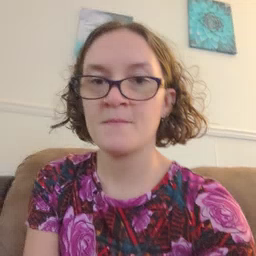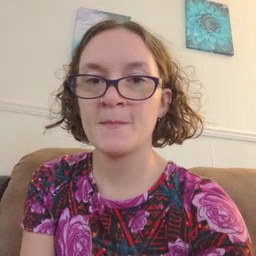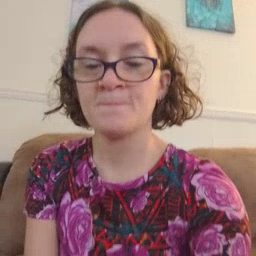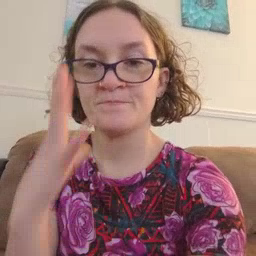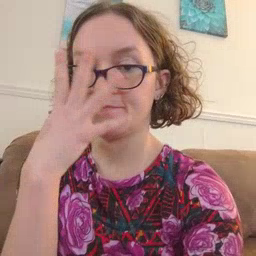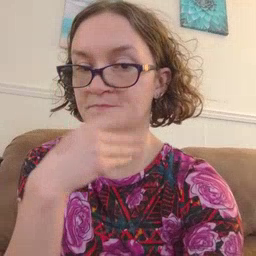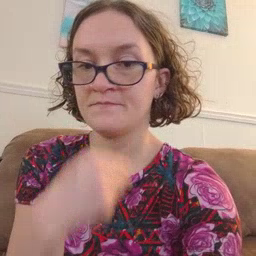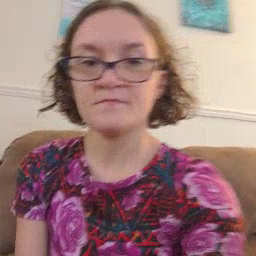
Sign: pretty